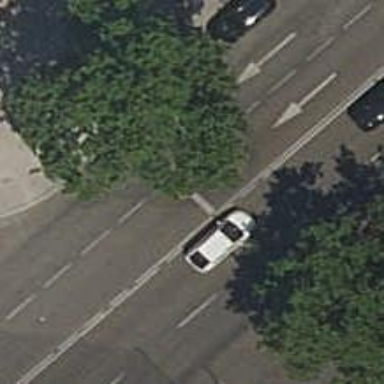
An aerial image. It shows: Road with traffic signals.